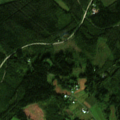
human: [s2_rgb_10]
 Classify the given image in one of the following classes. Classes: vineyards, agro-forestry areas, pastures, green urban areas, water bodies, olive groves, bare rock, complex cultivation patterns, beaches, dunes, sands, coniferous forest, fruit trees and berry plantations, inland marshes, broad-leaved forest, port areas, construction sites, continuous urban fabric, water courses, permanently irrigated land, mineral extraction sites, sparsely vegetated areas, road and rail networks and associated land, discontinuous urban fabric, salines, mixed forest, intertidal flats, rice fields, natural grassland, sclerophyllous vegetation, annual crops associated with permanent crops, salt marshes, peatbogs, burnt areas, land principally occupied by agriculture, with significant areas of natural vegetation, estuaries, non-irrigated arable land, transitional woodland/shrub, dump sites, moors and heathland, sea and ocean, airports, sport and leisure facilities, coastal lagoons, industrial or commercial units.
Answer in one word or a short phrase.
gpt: land principally occupied by agriculture, with significant areas of natural vegetation, coniferous forest, mixed forest